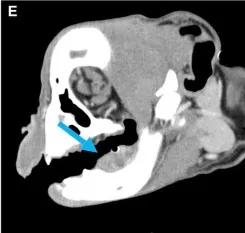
Representative multiplanar views of the surgical planning CT. (D-F) Transverse, sagittal and dorsal post-contrast enhancement soft tissue window views of soft tissue mass (indicated by the blue arrow). Adjacent to the developing left mandibular permanent first molar, a 2.5 x 1.6 x 1.1 cm, soft tissue attenuating, minimally contrast enhancing mass was noted. The mass extended rostrally to the level of the left mandibular deciduous third premolar and caudally along the medial margin of the left mandibular body.
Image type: radiology (ct)